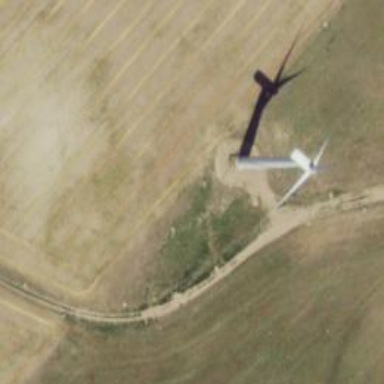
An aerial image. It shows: Wind turbine generator that utilizes wind as its source for generating electricity. It is of the horizontal axis type.